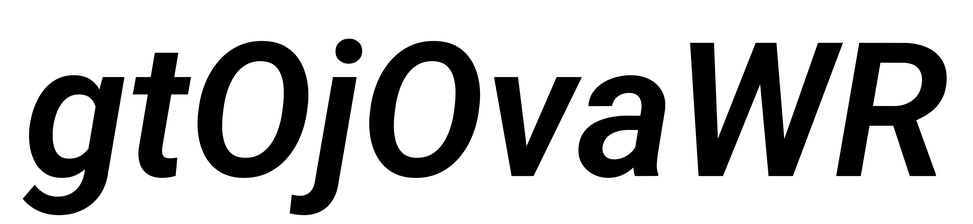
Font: Roboto-Italic_SemiBold_Italic